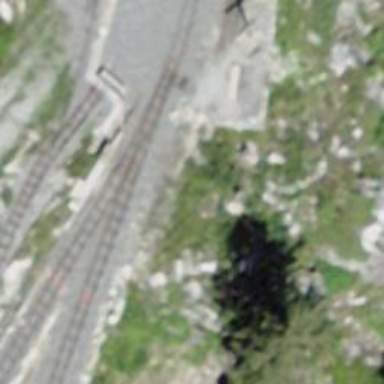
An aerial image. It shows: Unused railway yard.